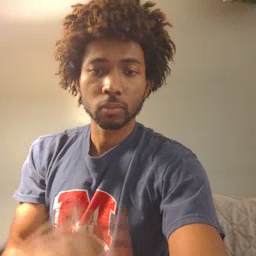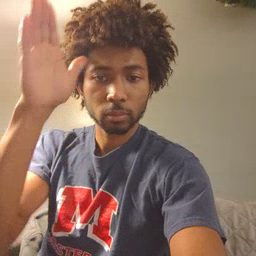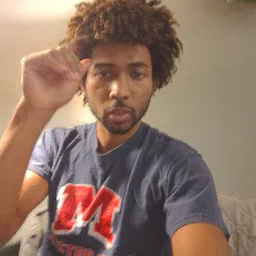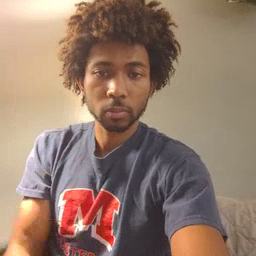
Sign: donkey